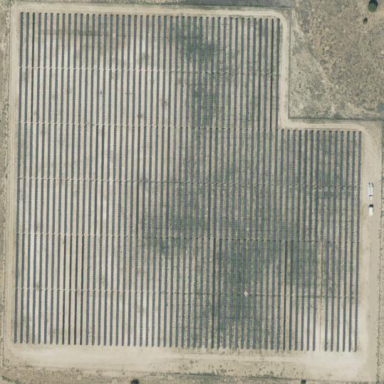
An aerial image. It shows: Solar power plant with photovoltaic technology surrounded by fence.